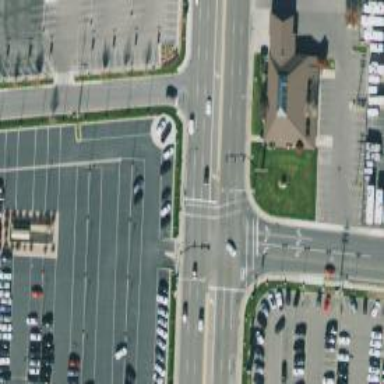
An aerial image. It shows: Crossing with marked lines on the road.